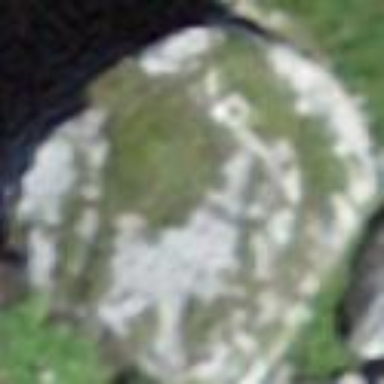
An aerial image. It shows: View of natural rock.